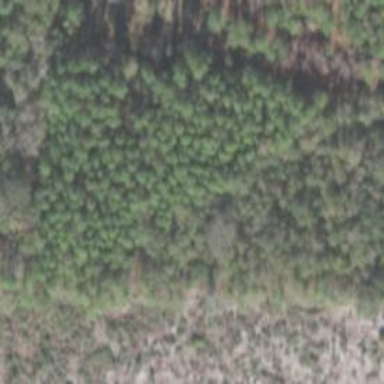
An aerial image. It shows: Forest with needle-leaved trees.